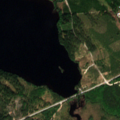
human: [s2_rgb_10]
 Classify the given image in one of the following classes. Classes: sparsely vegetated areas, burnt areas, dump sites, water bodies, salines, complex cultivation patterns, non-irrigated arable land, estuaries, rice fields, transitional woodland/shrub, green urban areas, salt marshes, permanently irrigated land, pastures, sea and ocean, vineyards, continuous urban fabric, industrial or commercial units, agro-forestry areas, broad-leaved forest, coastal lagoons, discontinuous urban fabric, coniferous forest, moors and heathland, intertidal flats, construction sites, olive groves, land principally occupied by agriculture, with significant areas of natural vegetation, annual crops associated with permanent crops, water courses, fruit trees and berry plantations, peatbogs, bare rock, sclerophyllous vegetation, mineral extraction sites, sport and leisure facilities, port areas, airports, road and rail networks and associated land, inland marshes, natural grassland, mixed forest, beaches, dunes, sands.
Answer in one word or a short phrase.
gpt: coniferous forest, transitional woodland/shrub, water bodies